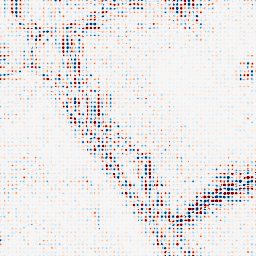
Category: wavelet
Decomposition family: wavelet_reverse_biorthogonal
Decomposition parameters: wavelet: rbio3.5
level: 3
Upsampling method: sinc_hamming
Upsampling parameters: scale: 8
kernel_size: 4
Upsampling scale: 8